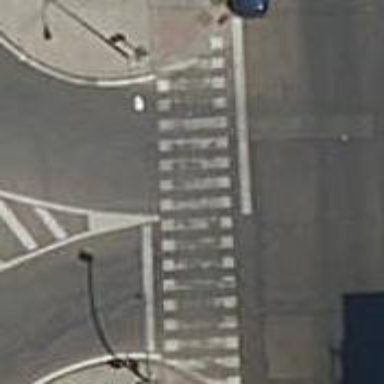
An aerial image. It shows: Road with traffic signals at crossing.